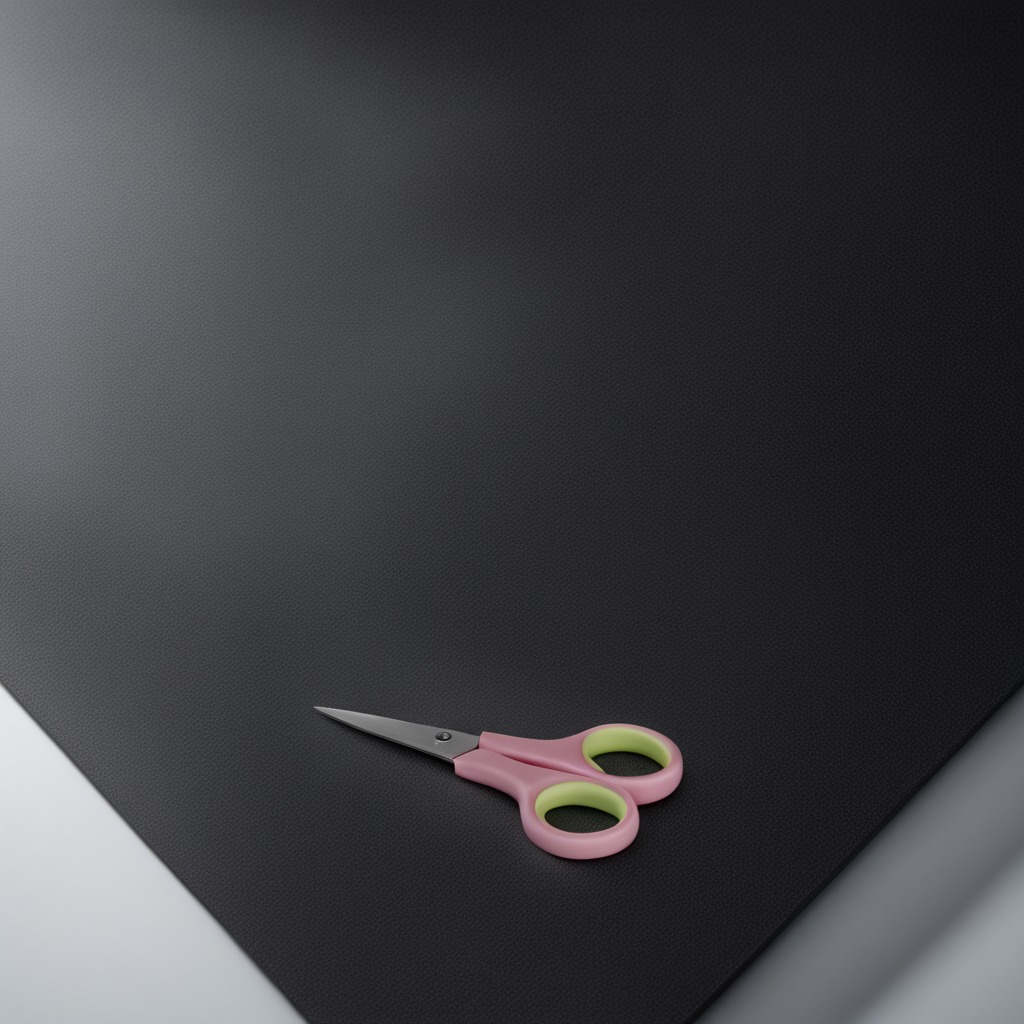
A scissor lies on the granite tabletop.